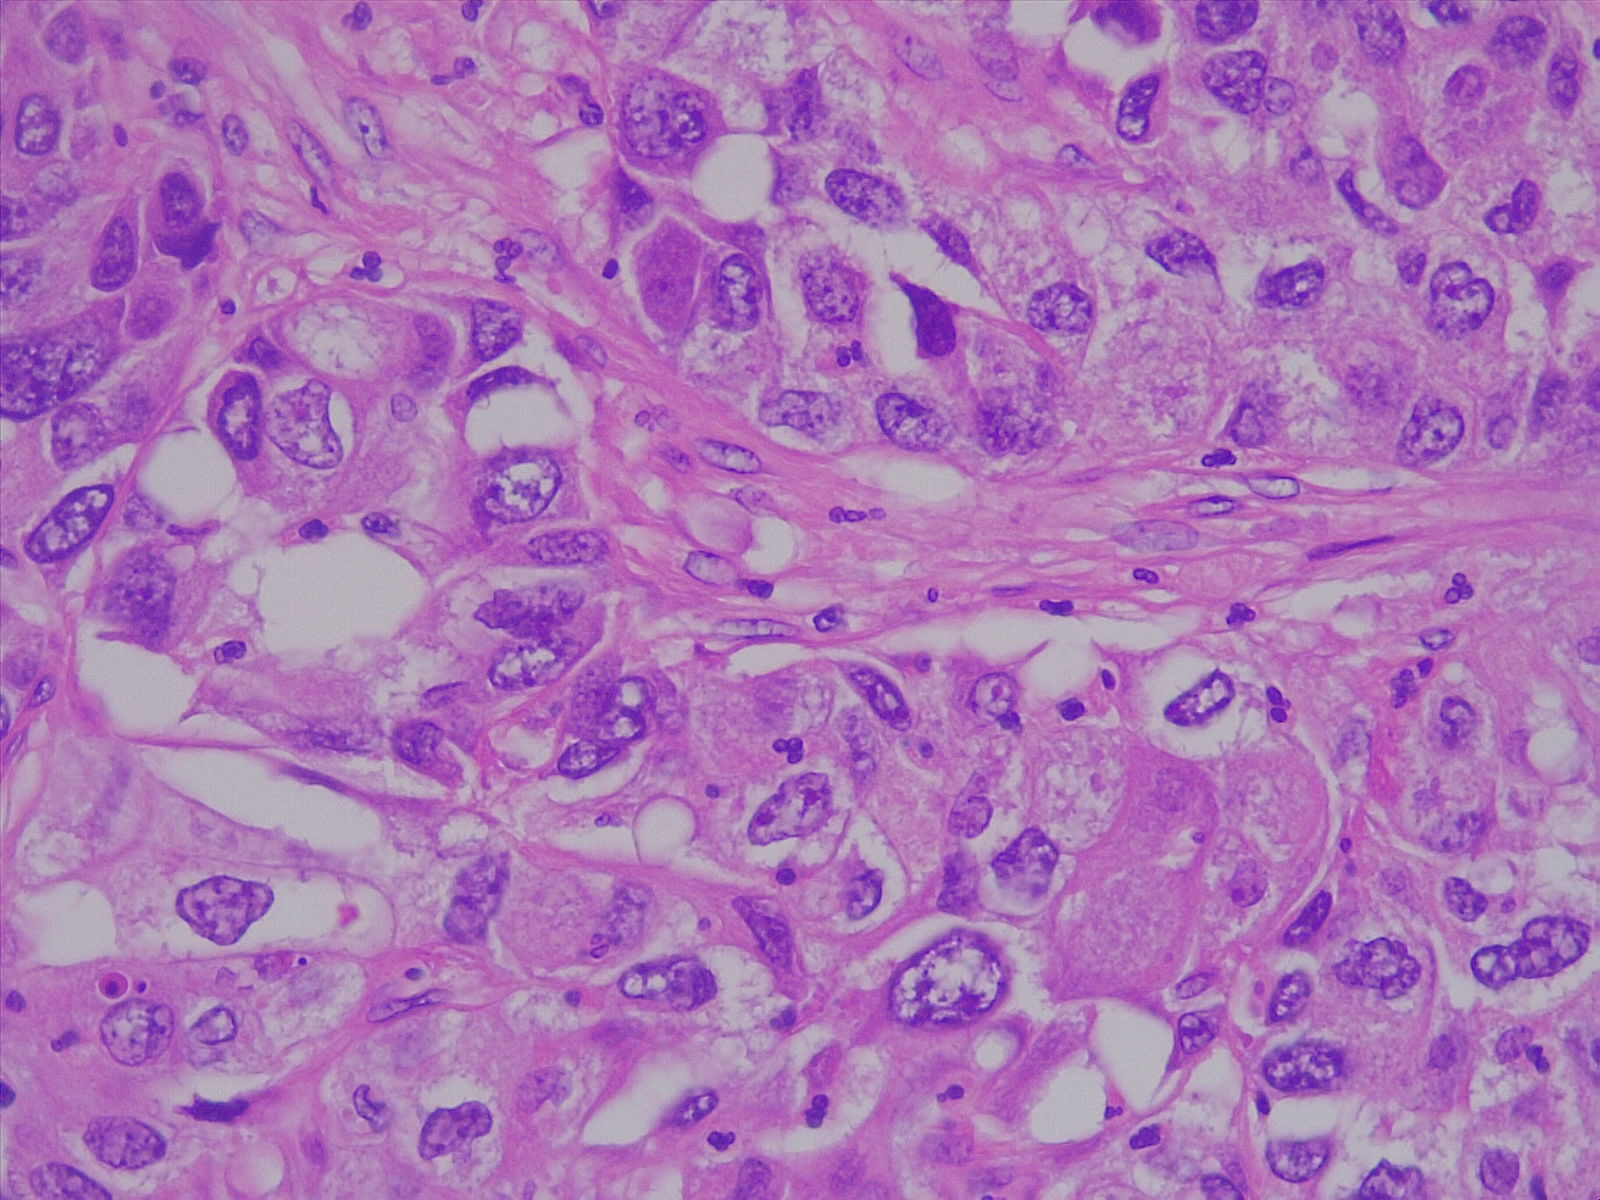
Label: lung squamous cell carcinoma, poorly differentiated